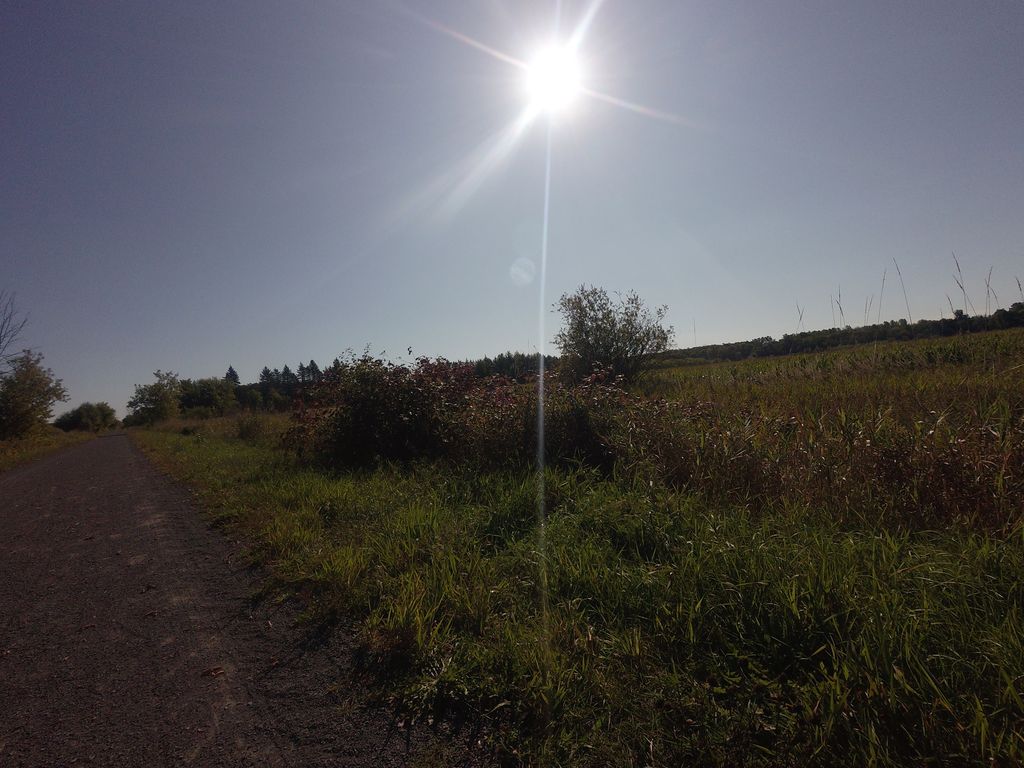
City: ottawa-gatineau